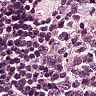
Metastatic tissue present: no